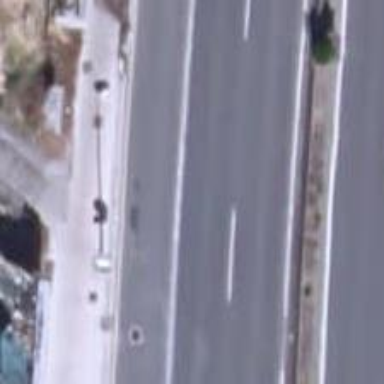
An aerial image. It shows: Road with steps.